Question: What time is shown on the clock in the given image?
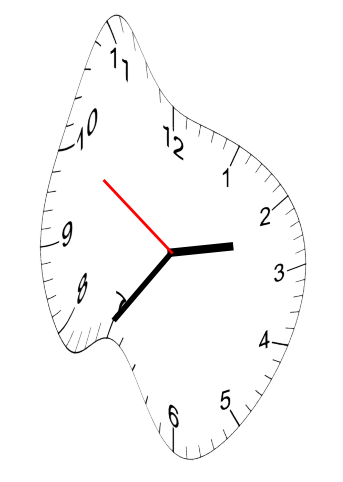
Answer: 02:35:50